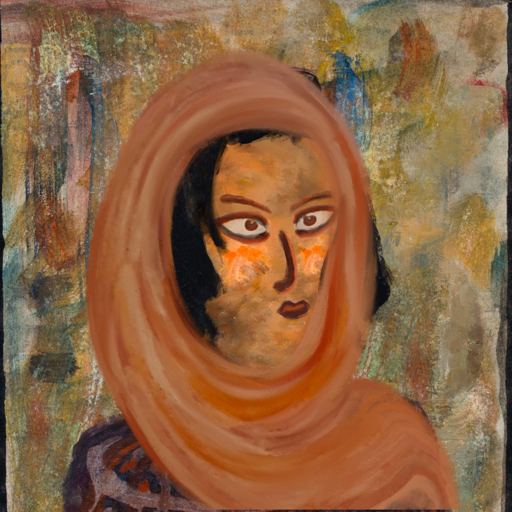
Background: Pipe, Head And Neck Side: Gypsy_Queen, Face Side: Roy_Bahadur, Bust: Hypocrite, Hair Side: Mosgoul, Head Accessory: Pious_Lady_Scarf, Second Necklace: Blank, Necklace: Blank, Baby: Blank